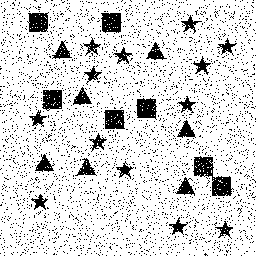
Squares: 7
Triangles: 7
Stars: 13
Total shapes: 27